Field crop: tomato
Growth stage: 2
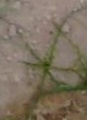
Species: cyperus